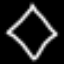
Label: diamond